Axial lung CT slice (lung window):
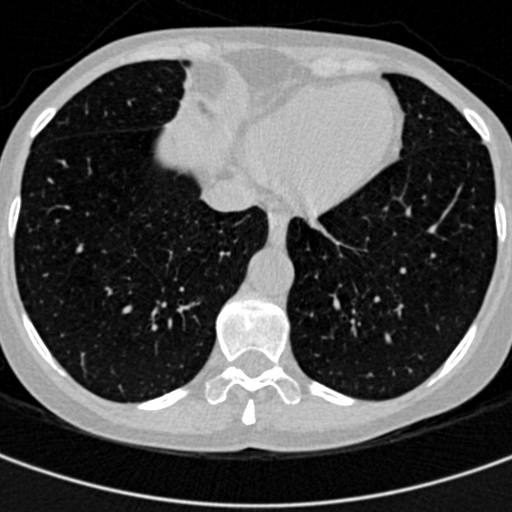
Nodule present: no